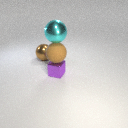
large brown rubber sphere below large cyan metal sphere